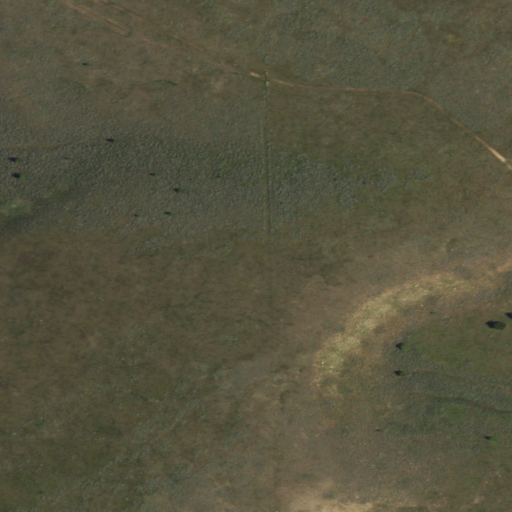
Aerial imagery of mountain in Wyoming named Mexican Hill containing shrub and grassland